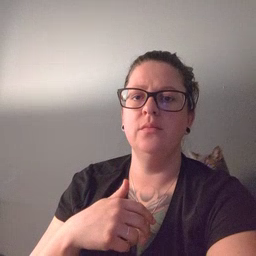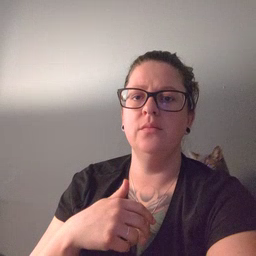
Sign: cute